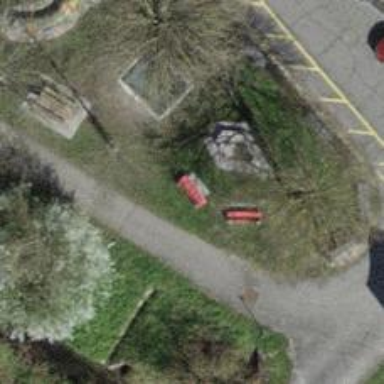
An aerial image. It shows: Red bench.